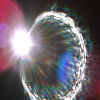
Label: sunburn